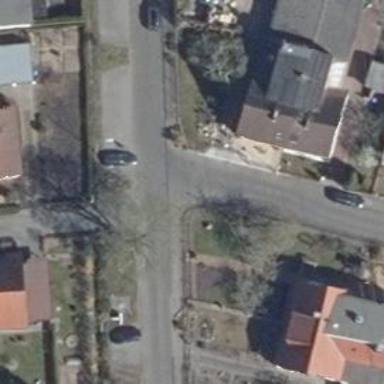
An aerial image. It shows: Living street.